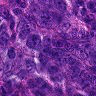
Metastatic tissue present: yes